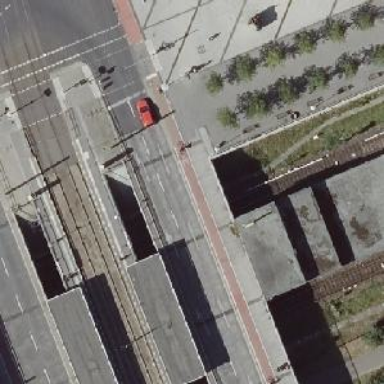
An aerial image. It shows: Subway entrance for railway system.